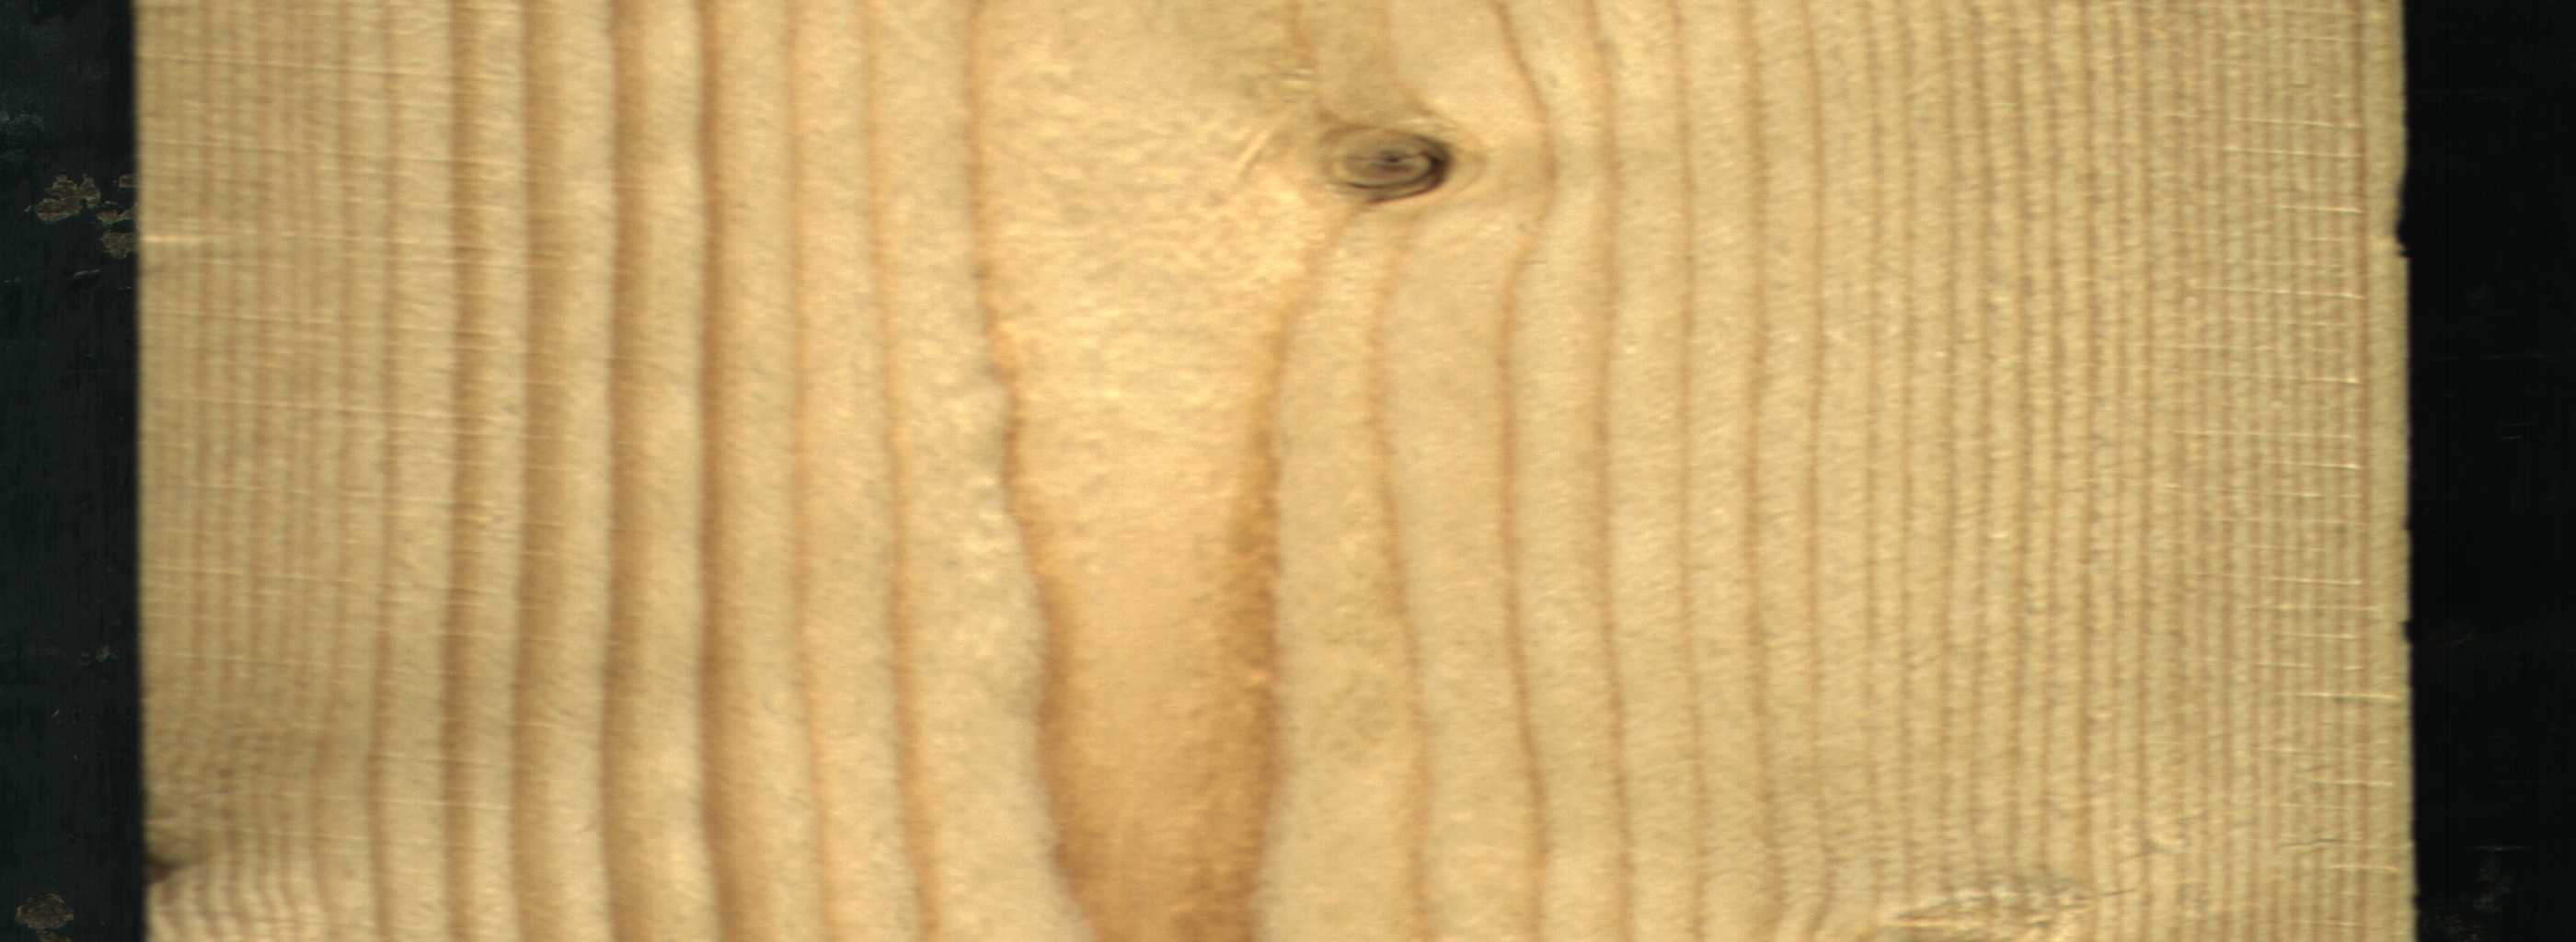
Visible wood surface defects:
Dead_Knot
Live_Knot